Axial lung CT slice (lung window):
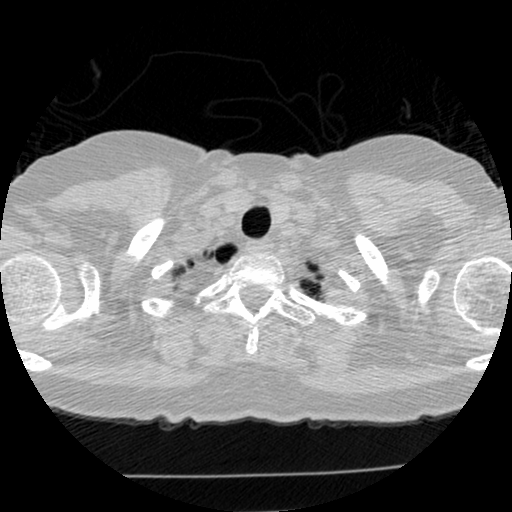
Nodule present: no